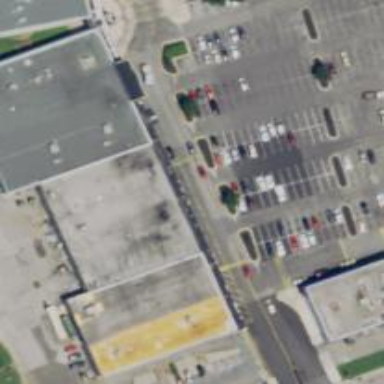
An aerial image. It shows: Retail building.